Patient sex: M
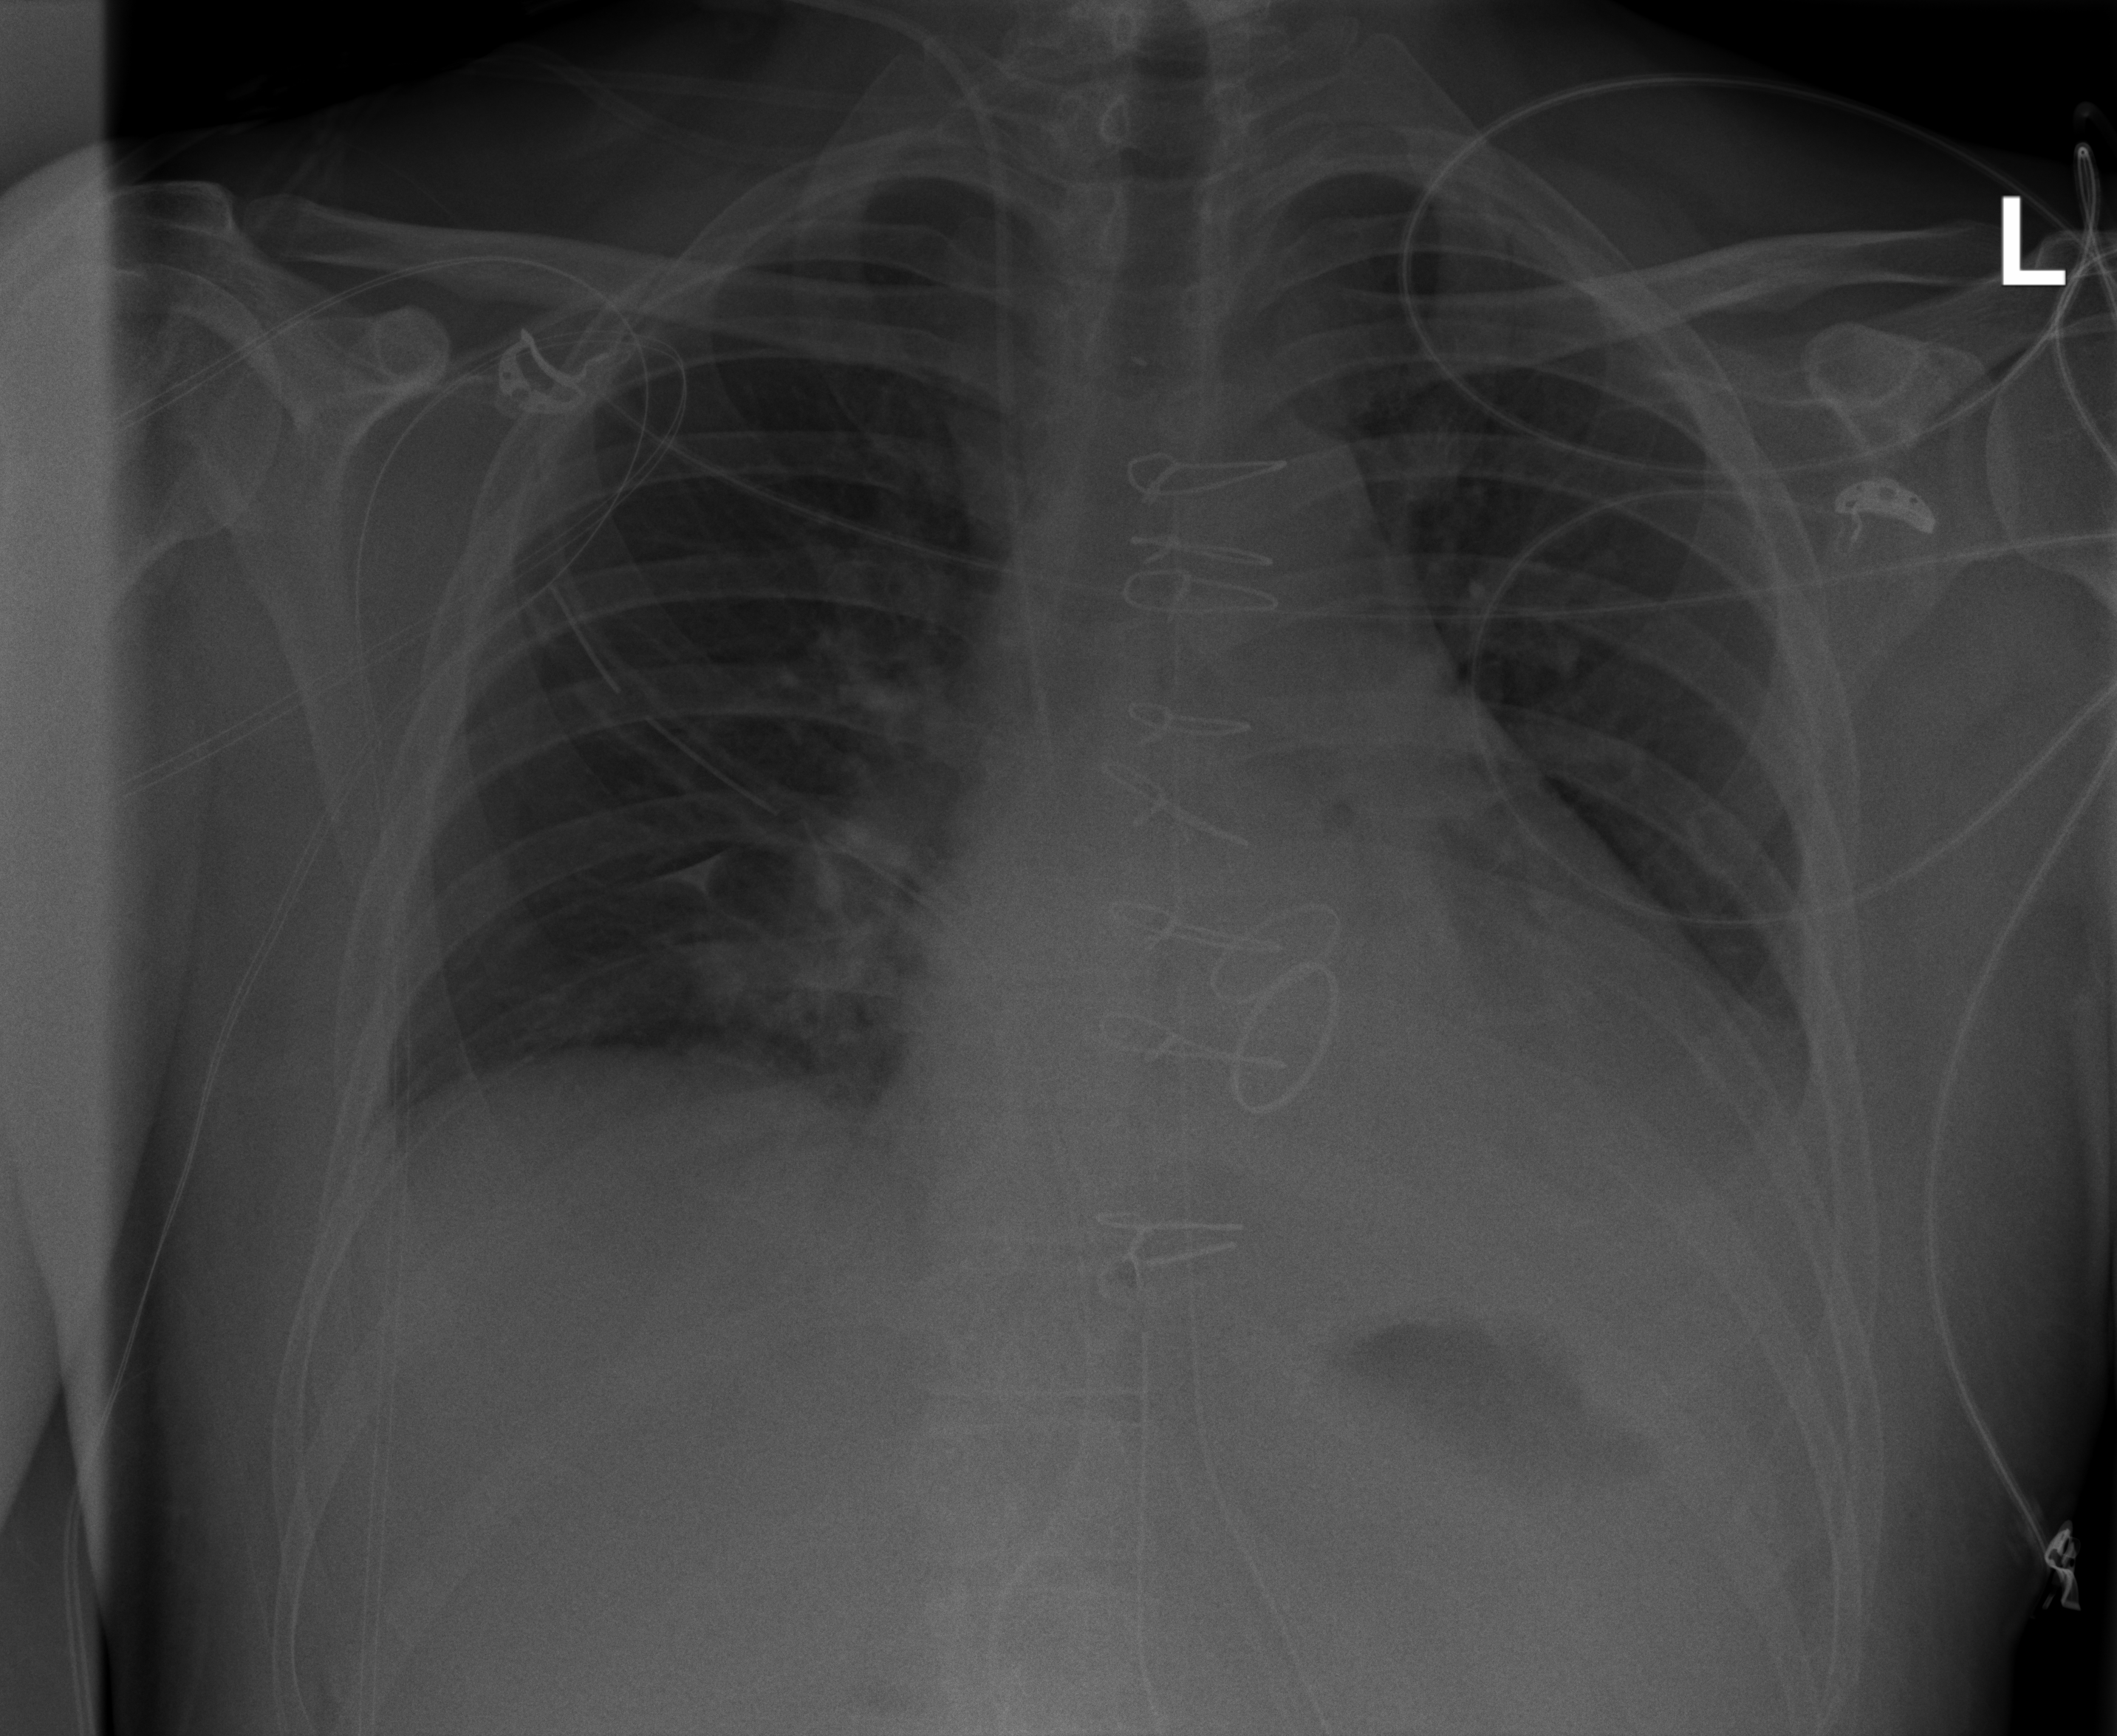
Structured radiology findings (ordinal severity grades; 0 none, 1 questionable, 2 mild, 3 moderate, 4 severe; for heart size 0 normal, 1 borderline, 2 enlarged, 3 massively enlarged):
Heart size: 2
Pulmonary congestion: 0
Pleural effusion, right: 0
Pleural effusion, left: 2
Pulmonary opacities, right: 2
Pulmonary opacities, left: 0
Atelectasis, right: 2
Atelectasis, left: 2